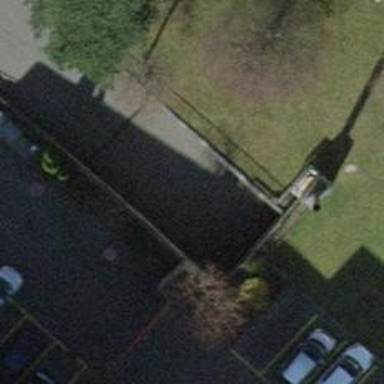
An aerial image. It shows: Parking entrance.